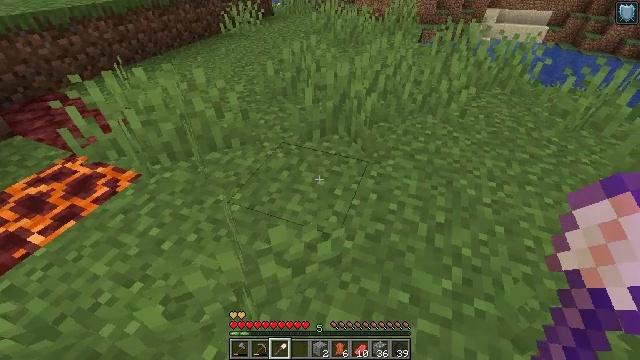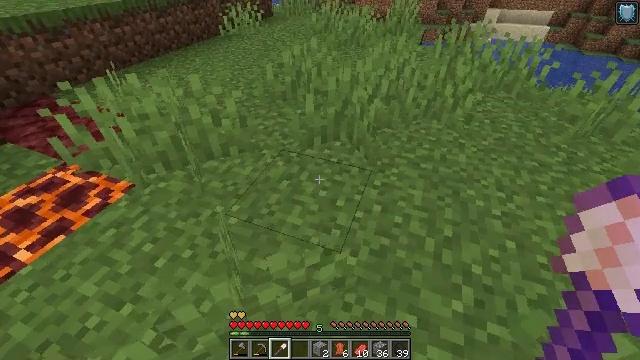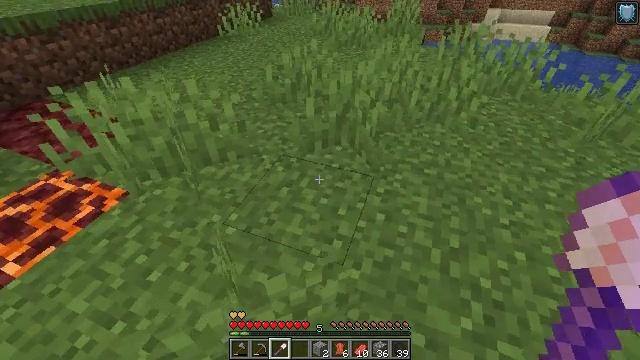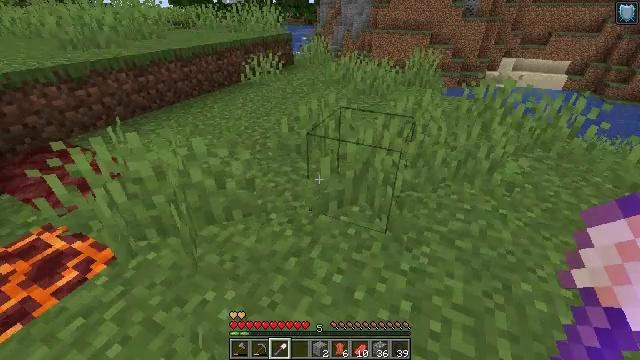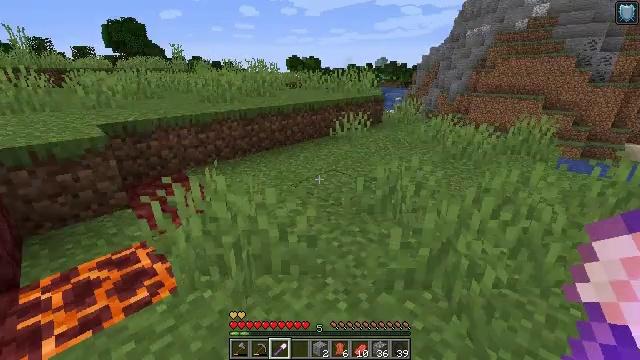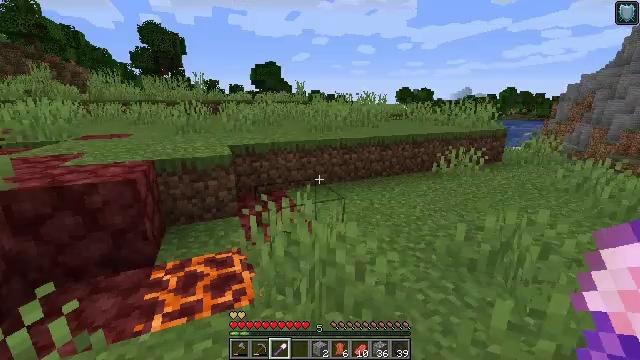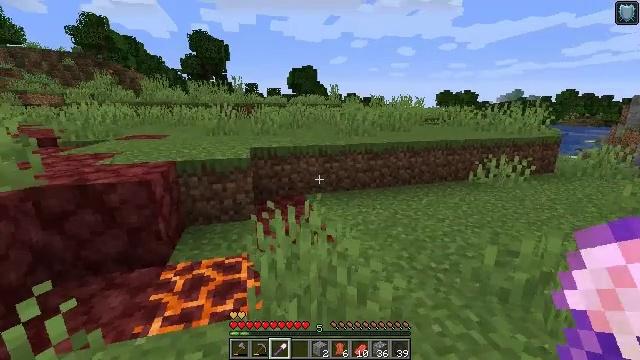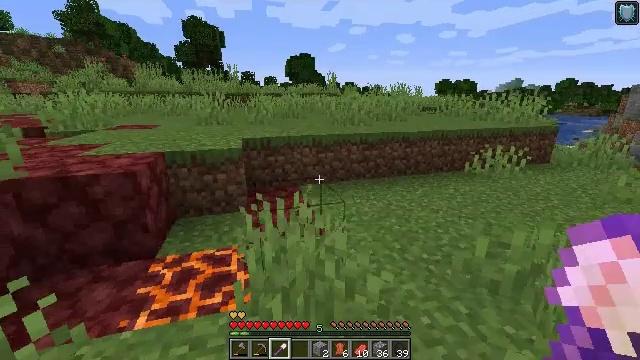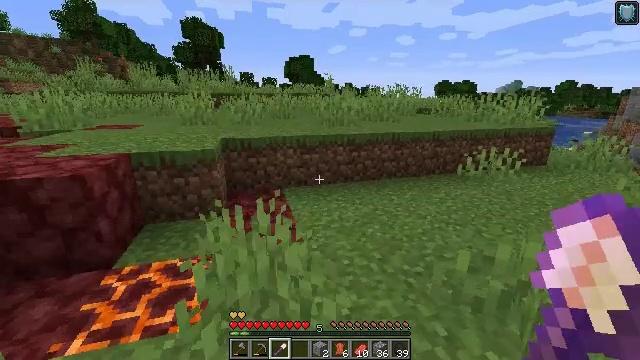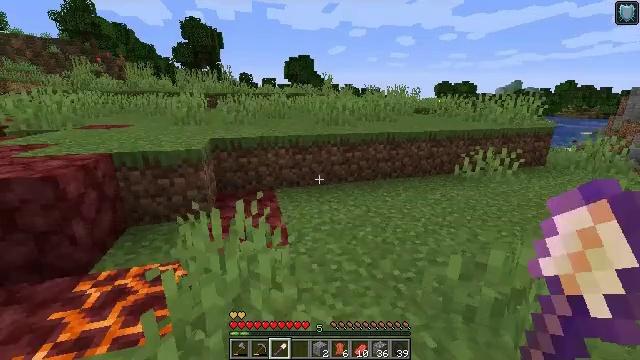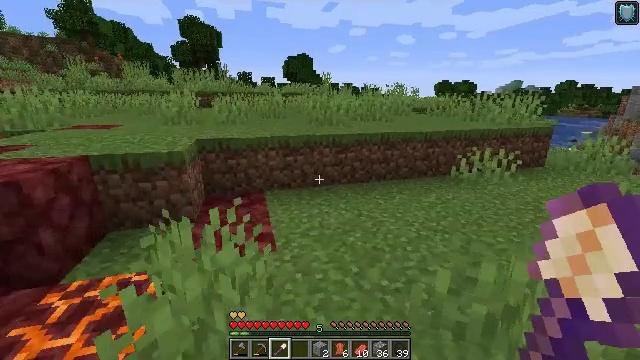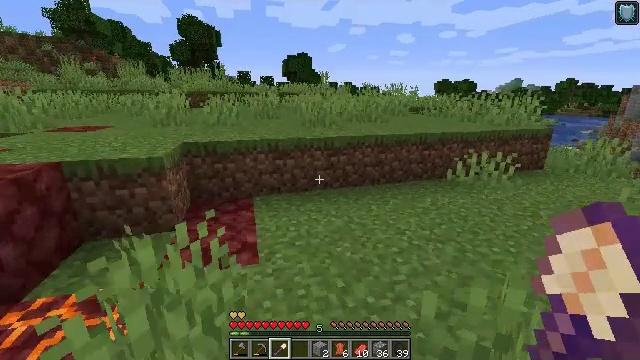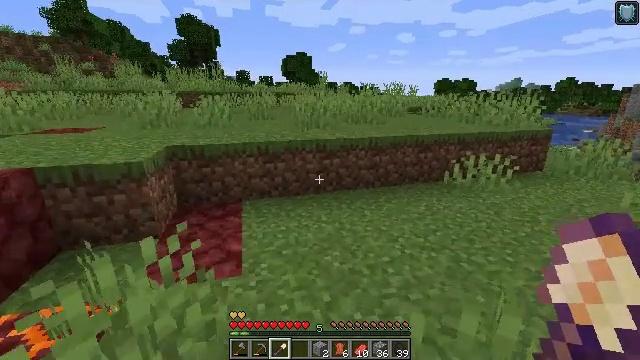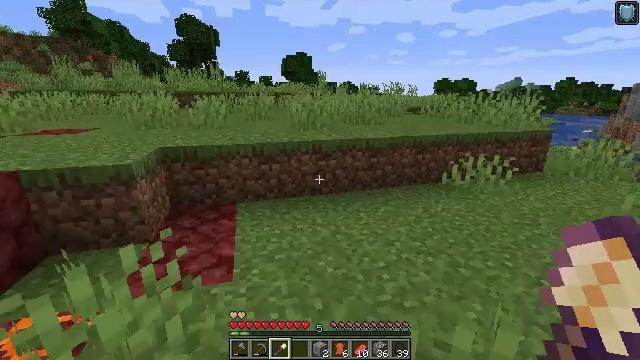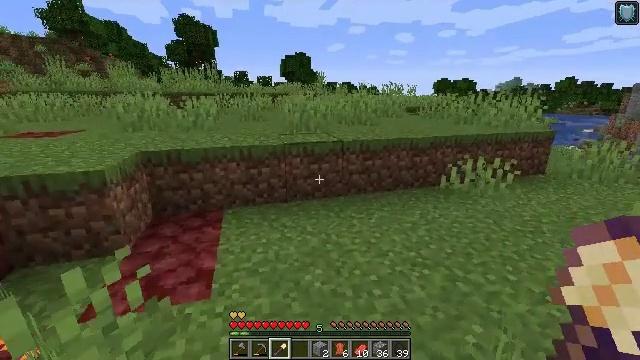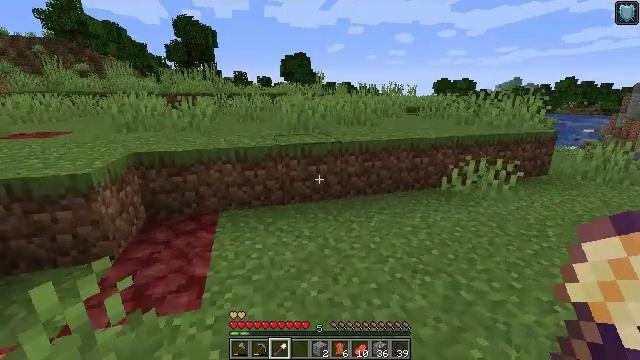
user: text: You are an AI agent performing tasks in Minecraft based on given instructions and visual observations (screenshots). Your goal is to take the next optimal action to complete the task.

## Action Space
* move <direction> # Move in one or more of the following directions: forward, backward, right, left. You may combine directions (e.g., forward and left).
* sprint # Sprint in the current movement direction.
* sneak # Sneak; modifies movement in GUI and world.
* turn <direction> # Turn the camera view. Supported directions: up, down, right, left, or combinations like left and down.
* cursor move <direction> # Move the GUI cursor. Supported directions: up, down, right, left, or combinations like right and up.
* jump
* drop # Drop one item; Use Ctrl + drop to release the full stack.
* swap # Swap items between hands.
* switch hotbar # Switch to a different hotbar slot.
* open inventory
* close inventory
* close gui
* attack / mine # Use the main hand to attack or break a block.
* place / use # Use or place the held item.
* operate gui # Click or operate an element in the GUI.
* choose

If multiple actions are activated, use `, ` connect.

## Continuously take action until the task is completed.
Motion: motion action
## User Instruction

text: Collect the grass block using a shovel.
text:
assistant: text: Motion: move forward
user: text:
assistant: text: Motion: move forward
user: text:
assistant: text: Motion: move forward, turn left and up
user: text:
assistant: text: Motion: move forward and move right, turn left and up
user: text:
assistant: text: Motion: move forward and move right, turn left and up
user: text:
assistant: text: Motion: move forward and move right, turn left
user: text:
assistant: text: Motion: move forward and move right, turn down
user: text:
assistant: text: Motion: move forward and move right
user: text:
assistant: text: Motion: move forward and move right
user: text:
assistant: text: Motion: move forward and move right
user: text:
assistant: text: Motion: move forward and move right
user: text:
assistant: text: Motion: move forward and move right
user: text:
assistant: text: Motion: move forward and move right
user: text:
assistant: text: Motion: move forward
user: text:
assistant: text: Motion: move forward
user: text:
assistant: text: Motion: move forward
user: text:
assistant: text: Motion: move forward
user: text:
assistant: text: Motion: move forward
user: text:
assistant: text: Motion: move forward
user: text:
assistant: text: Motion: move forward
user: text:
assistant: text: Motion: no_op
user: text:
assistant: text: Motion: no_op
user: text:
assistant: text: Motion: no_op
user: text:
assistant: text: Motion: no_op
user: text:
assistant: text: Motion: no_op
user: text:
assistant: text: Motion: turn left
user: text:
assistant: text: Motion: no_op
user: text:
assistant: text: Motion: turn right
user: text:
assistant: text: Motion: turn left
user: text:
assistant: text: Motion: no_op